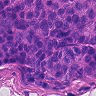
Metastatic tissue present: yes